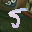
Label: 5